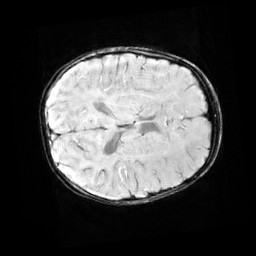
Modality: SWI
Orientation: axial
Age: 11
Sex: female
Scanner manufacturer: siemens
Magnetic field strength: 3 T
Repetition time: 0.027 s
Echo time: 0.02 s